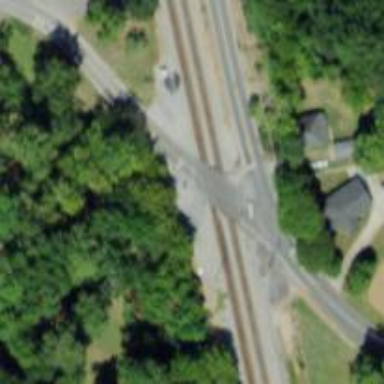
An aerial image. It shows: Level crossing on the railway with lights.